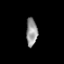
Tissue: prostate
Cell type: Myeloid cells
Senescence score: 0.7932
Nuclear area (px): 303
Mean DAPI intensity: 150.284